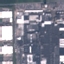
Land use / land cover class: Industrial